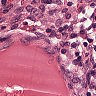
Metastatic tissue present: no